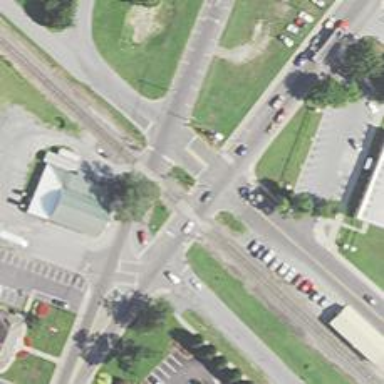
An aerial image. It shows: Railway crossing.